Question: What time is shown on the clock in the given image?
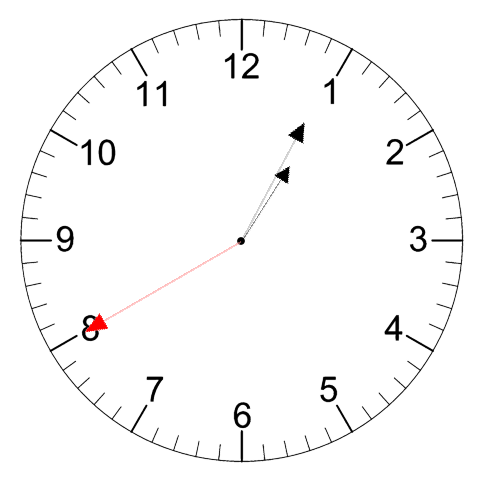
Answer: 01:04:40